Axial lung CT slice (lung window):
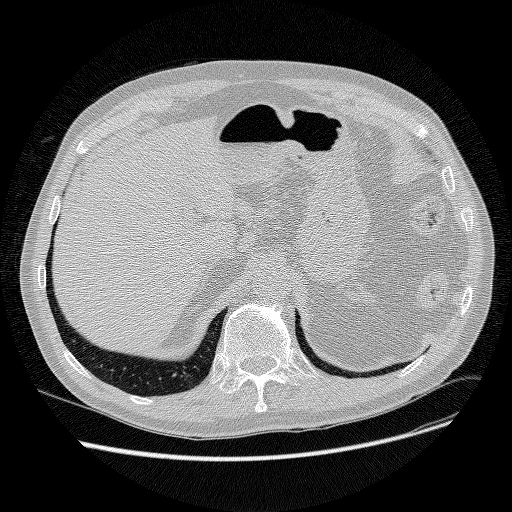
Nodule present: no